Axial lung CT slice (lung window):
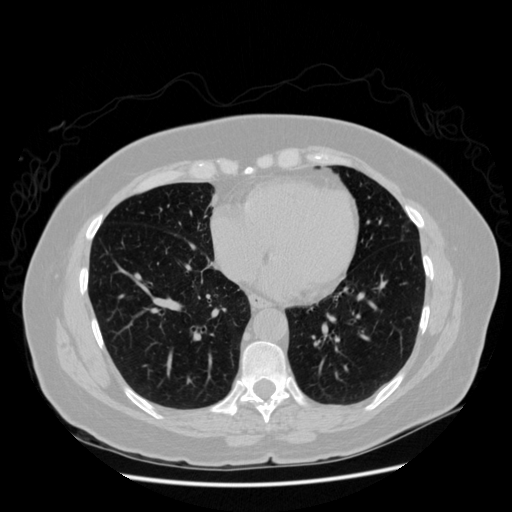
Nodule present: no